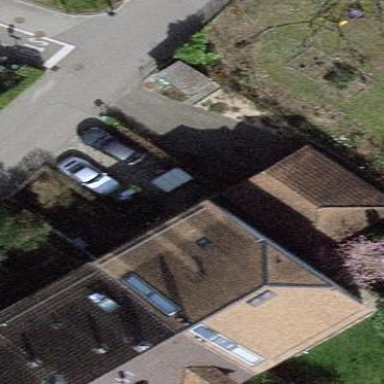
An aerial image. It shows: Garage building.